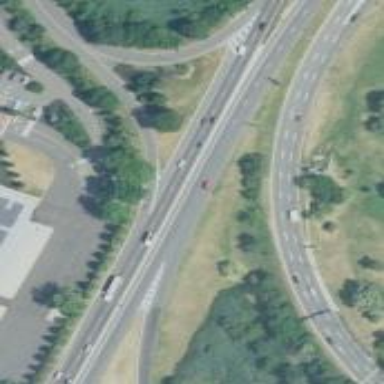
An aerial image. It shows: Trunk link highway.